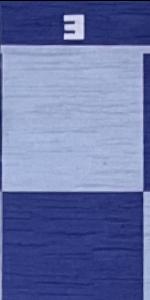
Label: Empty